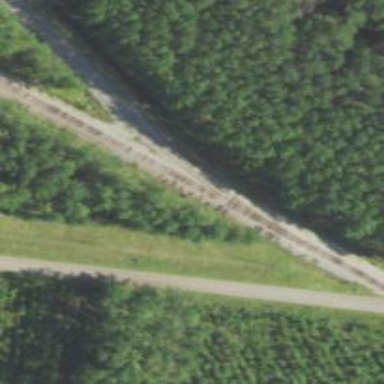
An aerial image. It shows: Rail spur service.